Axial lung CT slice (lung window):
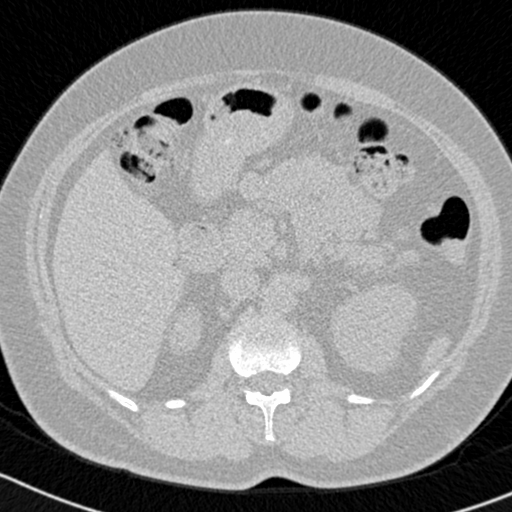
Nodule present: no